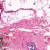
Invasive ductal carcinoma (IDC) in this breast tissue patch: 0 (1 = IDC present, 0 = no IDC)